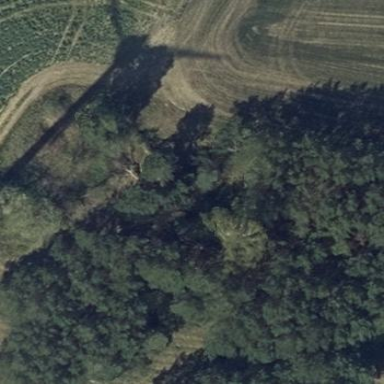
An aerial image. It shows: Forest area.